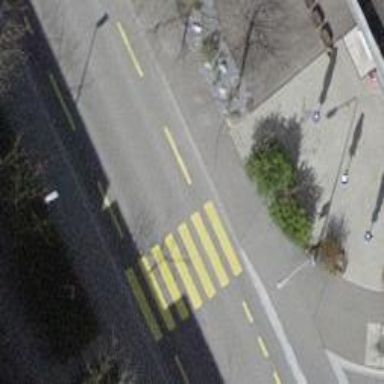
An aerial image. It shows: Uncontrolled zebra crossing with yellow markings.